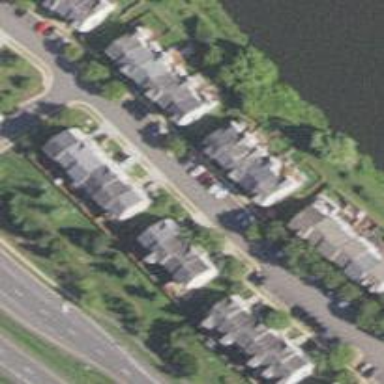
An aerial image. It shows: Residential area covered with grass.